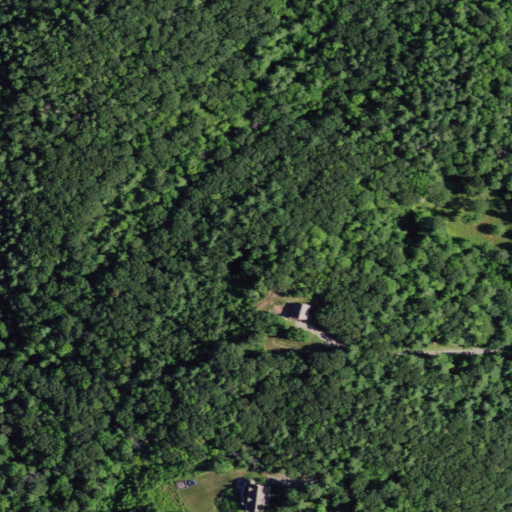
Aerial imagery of mountain in New York named Rattlesnake Den containing deciduous forest, mixed forest, and open development